Question: Trying to manage access to a web site I created some necessary entities

The goal is use a custom permission attribute for some controller's action method of my MVC application.
'''
[Permissions(PermissionType.SomePermissionName, CrudType.CanDelete)]
public ActionResult SomeAction()
{
}
'''
For this operation I have two enums
'''
[Flags]
public enum CrudType
{
CanCreate = 0x1,
CanRead = 0x2,
CanUpdate = 0x4,
CanDelete = 0x8,
}
[Flags]
public enum PermissionType
{
SomePermissionName = 0x1,
//...
}
'''
Now I want the method below to check permissions
'''
public static bool CanAccess(RolePermissions rp, CrudType crudType)
{
var pInfo = rp.GetType().GetProperties();
var res = pInfo.FirstOrDefault(x => x.Name == crudType.ToString());
if(res != null)
{
return Convert.ToBoolean(res.GetValue(rp, null));
}
return false;
}
'''
It works good but is it safe to use reflection here? Is it a good style?
One more question is about such piece of code
'''
var permission = PermissionService.GetByName(permissionType.ToString());
'''
Here I'm trying to get a permission object from a database using some named constant from the 'PermissionType' enum.
In both cases the correct work depends on relationships between enums and some table fields or records. On other side I have a good mechanism of controlling logic (as it seems to me).
Is that a good way?
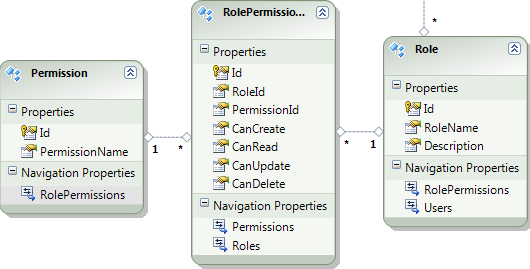
Answer: In your case it would make sense to create a readonly property 'ExistingPermissions' for the 'RolePermissions' class, and do the merging of the four booleans into one 'CrudType' within that property getter. Then you can just do 'rp.ExistingPermissions.HasFlag(permissionToCheck)'.
Thanks to @DevDelivery for pointing out the issue - good catch. Unfortunately the fixed solution isn't as pretty as I was hoping for, so in this case it might make sense to go with @DevDelivery's approach.
Since you have your 'CrudType' as "bitfields", you can use a cleaner approach (less code and better readability):
'''
public static bool CanAccess(RolePermissions rp, CrudType permissionToCheck)
{
CrudType existingPermissions =
SetPermissionFlag(CrudType.CanCreate, rp.CanCreate) |
SetPermissionFlag(CrudType.CanRead, rp.CanRead) |
SetPermissionFlag(CrudType.CanUpdate, rp.CanUpdate) |
SetPermissionFlag(CrudType.CanDelete, rp.CanDelete);
return existingPermissions.HasFlag(permissionToCheck);
}
public static CrudType SetPermissionFlag(CrudType crudType, bool permission)
{
return (CrudType)((int)crudType * Convert.ToInt32(permission));
}
'''
The drawback compared to your solution is that you will have to modify this method in case you add more operations (to the existing 'CanRead', etc.).